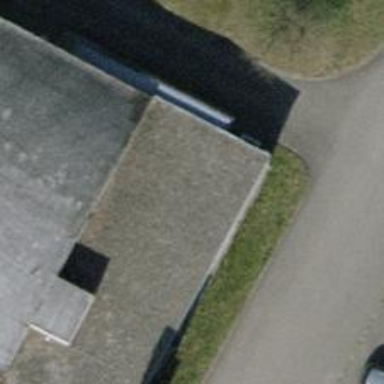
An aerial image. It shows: Surveillance system is in place.